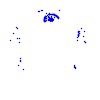
Particle: proton